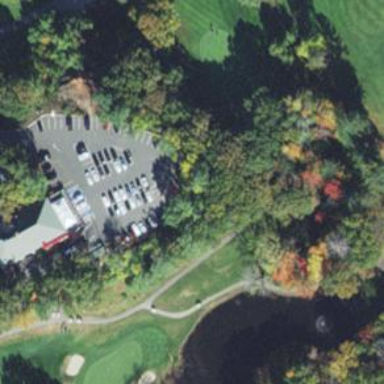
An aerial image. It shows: Footway that serves as golf path.